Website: lowes
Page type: review-order
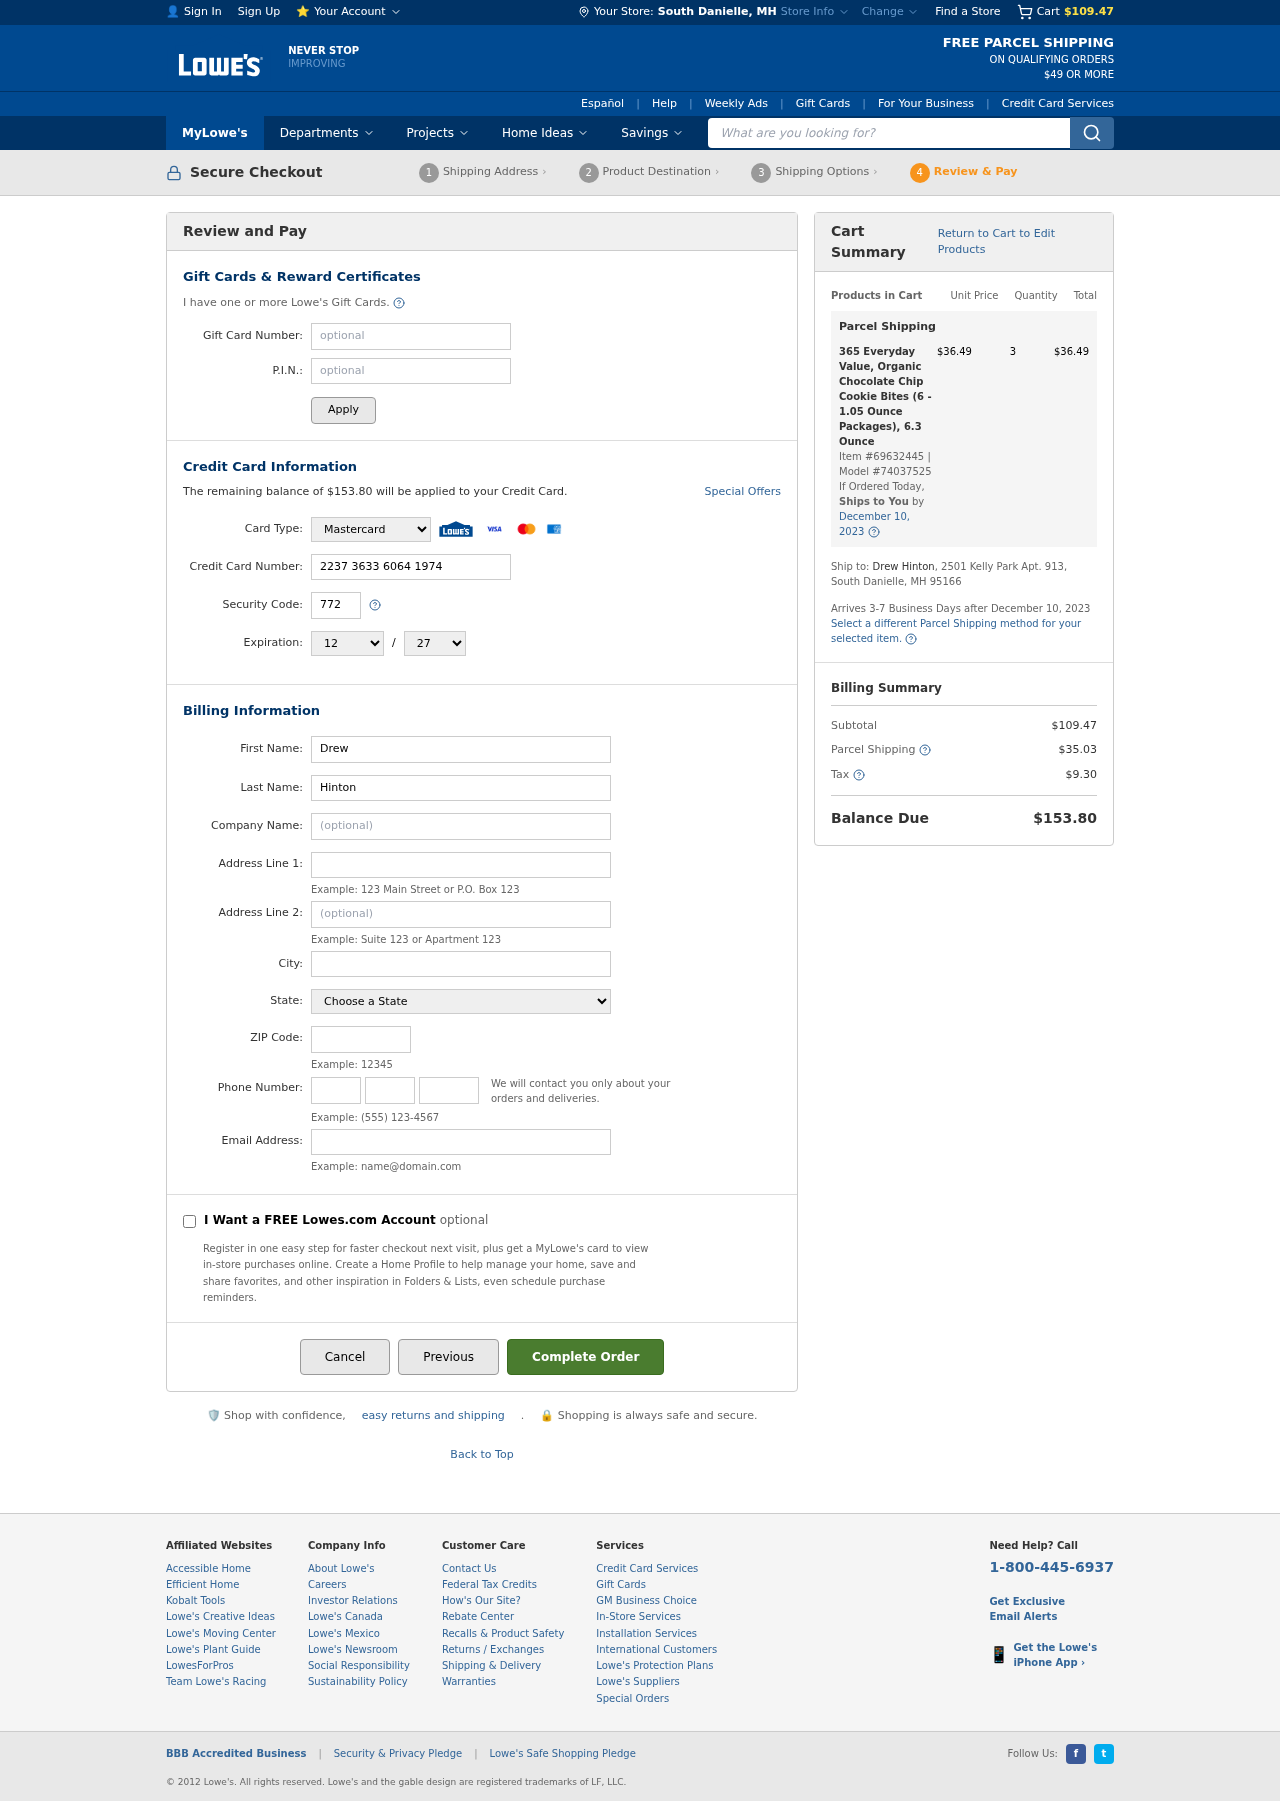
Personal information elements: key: PII_CARD_CVV
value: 772
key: PII_CARD_EXPIRY_MONTH
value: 12
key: PII_CARD_EXPIRY_YEAR
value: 27
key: PII_CARD_NUMBER
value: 2237 3633 6064 1974
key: PII_CARD_TYPE
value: Mastercard
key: PII_CITY
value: South Danielle
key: PII_CITY_STATE
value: South Danielle, MH
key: PII_EMAIL
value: drew_hinton@hotmail.com
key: PII_FIRSTNAME
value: Drew
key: PII_LASTNAME
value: Hinton
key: PII_PHONE_AREA
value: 882
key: PII_PHONE_PREFIX
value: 847
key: PII_PHONE_SUFFIX
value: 3316
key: PII_POSTCODE
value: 95166
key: PII_STATE
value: MH
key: PII_STREET
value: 2501 Kelly Park Apt. 913
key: PII_STREET2
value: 2501 Kelly Park Apt. 913
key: PII_STREET2
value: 32680 Corey Union Suite 545
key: PII_FULLNAME2
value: Drew Hinton
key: PII_CITY_STATE_ZIP2
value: South Danielle, MH 95166
Product elements: key: PRODUCT1_NAME
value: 365 Everyday Value, Organic Chocolate Chip Cookie Bites (6 - 1.05 Ounce Packages), 6.3 Ounce
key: PRODUCT1_PRICE
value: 36.49
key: PRODUCT1_QUANTITY
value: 3
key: PRODUCT1_ITEM_NUMBER
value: Item #69632445
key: PRODUCT1_MODEL_NUMBER
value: Model #74037525
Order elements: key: ORDER_SUBTOTAL
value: $109.47
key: ORDER_BALANCE_DUE
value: $153.80
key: ORDER_SHIPPING_DATE
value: December 10, 2023
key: ORDER_ITEM_TOTAL
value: $36.49
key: ORDER_SHIPPING_DATE2
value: December 10, 2023
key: ORDER_SHIPPING_COST
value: $35.03
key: ORDER_TAX
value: $9.30
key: ORDER_TOTAL
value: $153.80
Search elements: key: HEADER_SEARCH
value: What are you looking for?